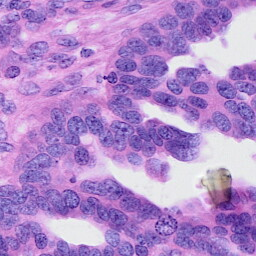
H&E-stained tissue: Ovarian